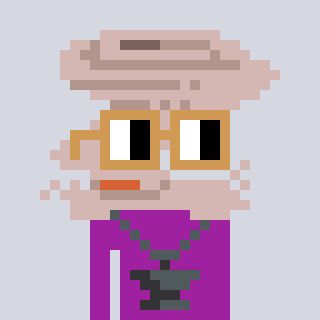
a pixel art character with square brown glasses, a tornado-shaped head and a magenta-colored body on a cool background